Field crop: maize
Growth stage: 2
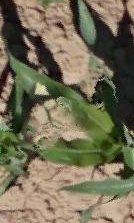
Species: maize